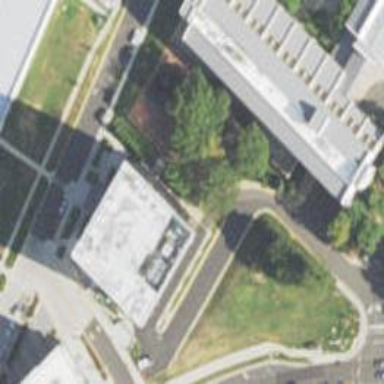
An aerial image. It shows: Office building.